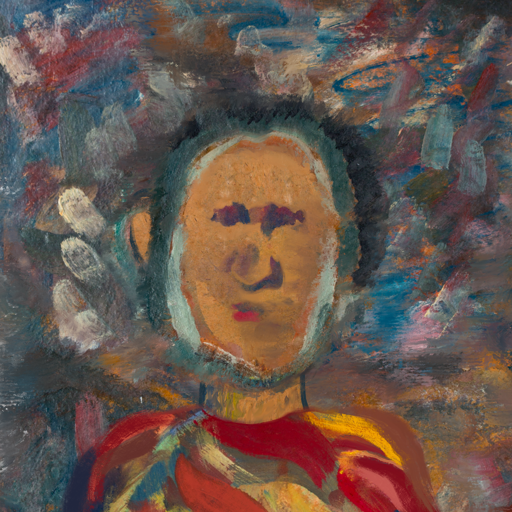
Background: Boggyland, Head And Neck Front: In_The_Sun, Face Front: In_The_Sun, Bust: Mother_And_Son_Son, Hair Front: Boggyland, Head Accessory: Blank, Second Necklace: Blank, Necklace: Blank, Baby: Blank